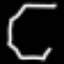
Label: octagon